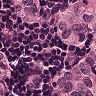
Metastatic tissue present: yes